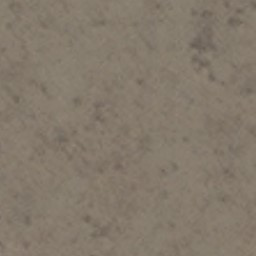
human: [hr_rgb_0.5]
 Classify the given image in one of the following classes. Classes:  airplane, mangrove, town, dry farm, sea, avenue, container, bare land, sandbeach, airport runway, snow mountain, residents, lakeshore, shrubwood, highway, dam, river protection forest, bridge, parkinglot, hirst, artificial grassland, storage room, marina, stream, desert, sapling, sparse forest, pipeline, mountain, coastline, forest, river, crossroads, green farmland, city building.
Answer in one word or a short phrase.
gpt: bare land